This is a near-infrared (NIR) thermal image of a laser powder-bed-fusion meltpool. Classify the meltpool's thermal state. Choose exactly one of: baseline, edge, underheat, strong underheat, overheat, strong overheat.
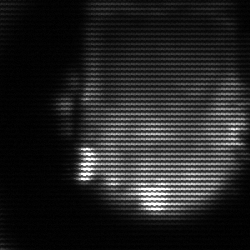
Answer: edge